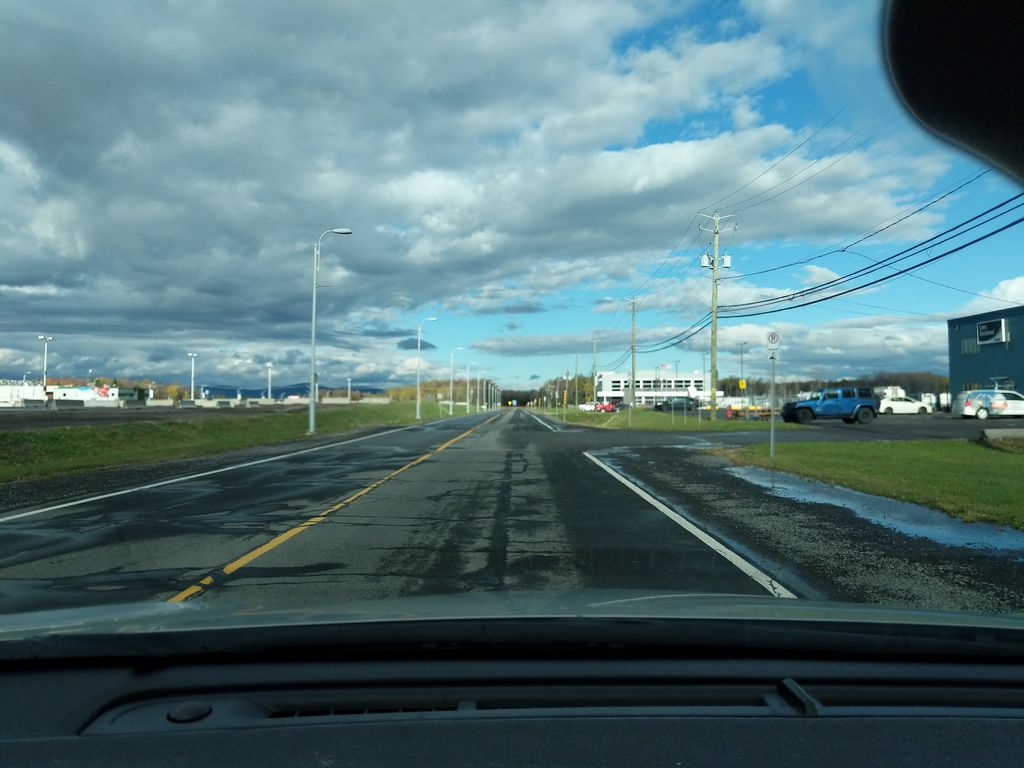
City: quebec_city